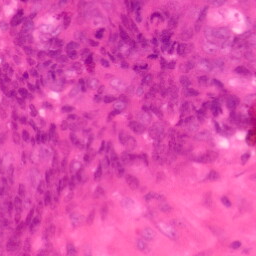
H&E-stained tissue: Colon